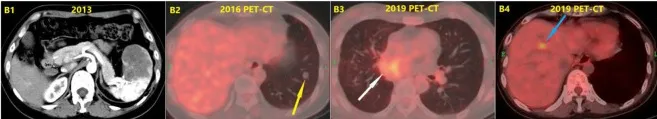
(A1) Pathological section of adenoid cystic carcinoma of the right middle lung. (A2) Pathological section of the spleen metastasis. (A3) Pathological section of the left lower lung metastasis. (B1) The spleen metastasis. (B2) The left lower lung metastasis (Yellow arrow). (B3) The PET-CT in December 2019 showed tumor recurrence in the right hilus pulmonis (White arrow). The bronchoscope finds adenoid cystic carcinoma cells at the end of the right main bronchus. (B4) The liver metastasis (Blue arrow). (D) Changes of the left hilar lymph node in different periods. In 2016, PET-CT showed no lymph node at the hilum of left lung. Comparison of the conditions 9 months before and 6 months after the targeted therapy showed that no significant change occurred to the size of left hilar lymph node (Yellow arrow).
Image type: radiology (pet)